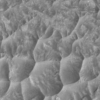
Label: not_dusty